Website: macys
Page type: account-selection
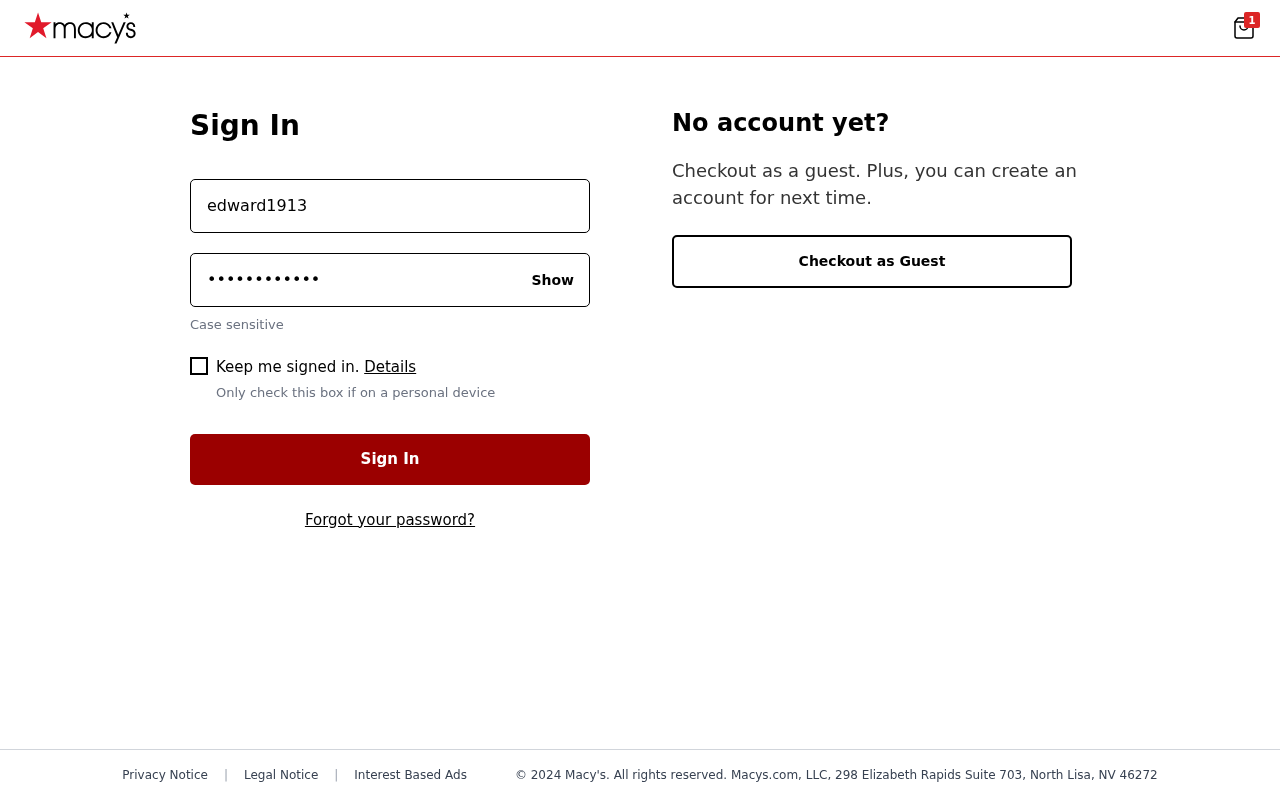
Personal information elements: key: PII_LOGIN_USERNAME
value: edward1913
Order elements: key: ORDER_NUM_ITEMS
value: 1